Chest X-ray. View position: PA
Patient age: 78
Patient sex: M
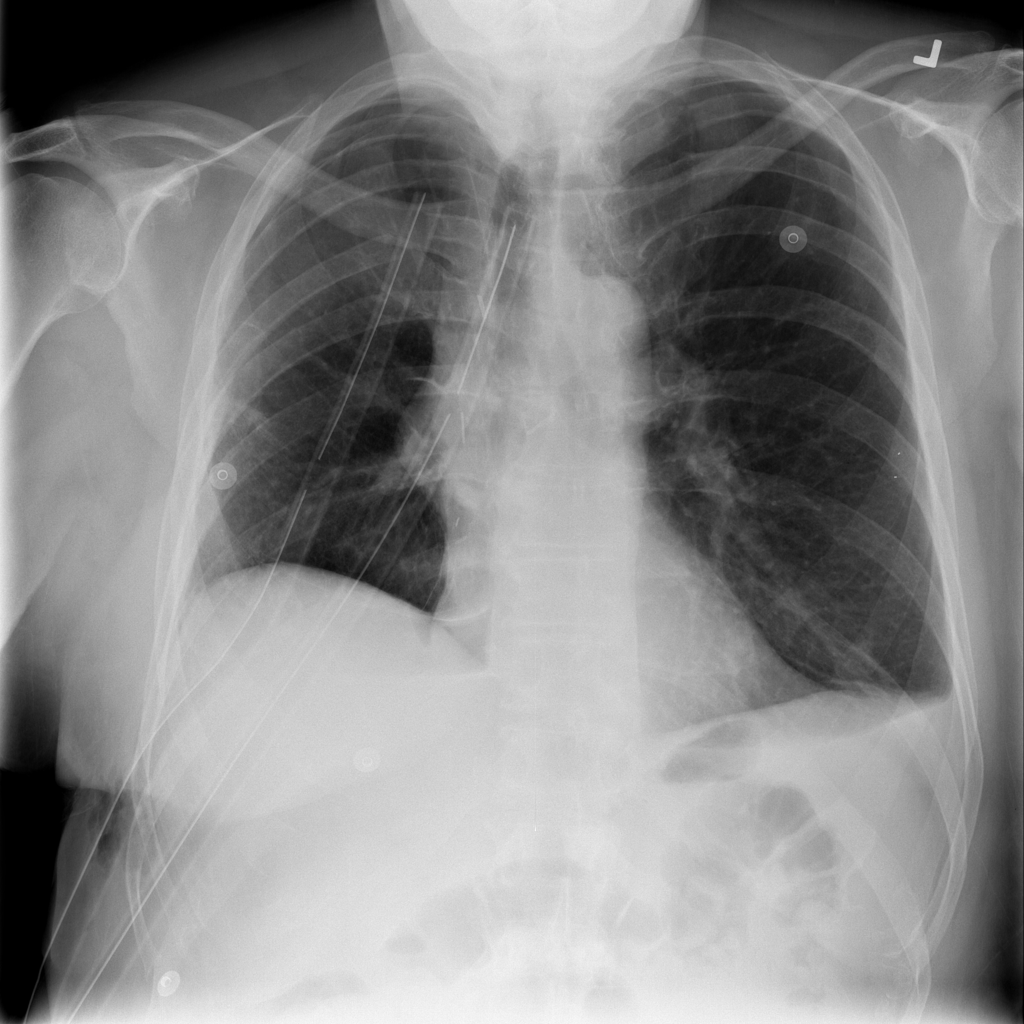
Finding: Pneumothorax